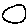
Label: circle